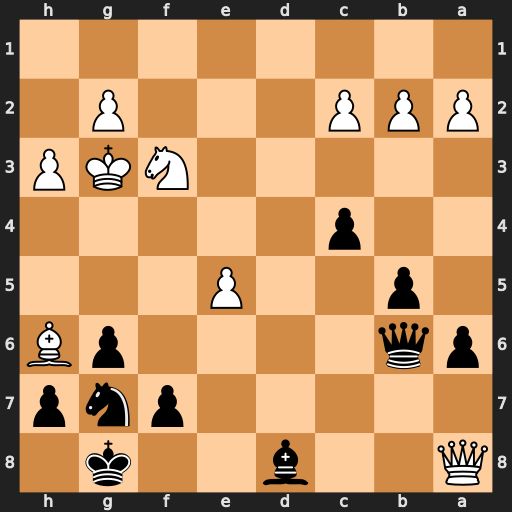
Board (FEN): Q2b2k1/5pnp/pq4pB/1p2P3/2p5/5NKP/PPP3P1/8
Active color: b
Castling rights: -
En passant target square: -
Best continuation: Nf5+ Kh2 Nxh6